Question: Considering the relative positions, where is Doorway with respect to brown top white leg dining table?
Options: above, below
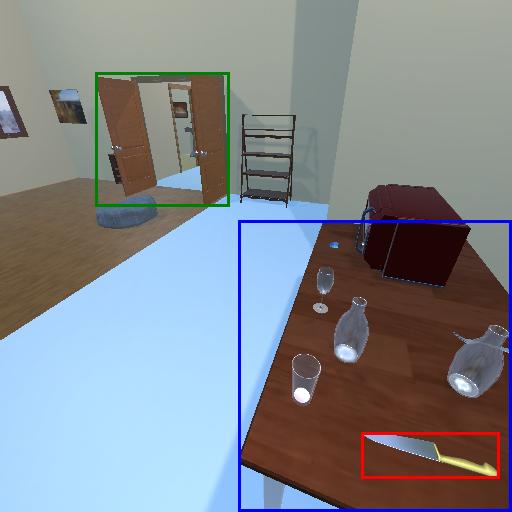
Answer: above